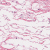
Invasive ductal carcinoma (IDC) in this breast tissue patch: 0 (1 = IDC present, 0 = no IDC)